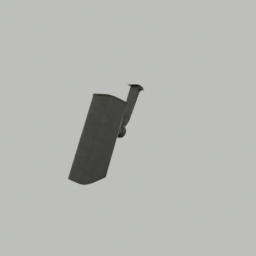
Label: electronics